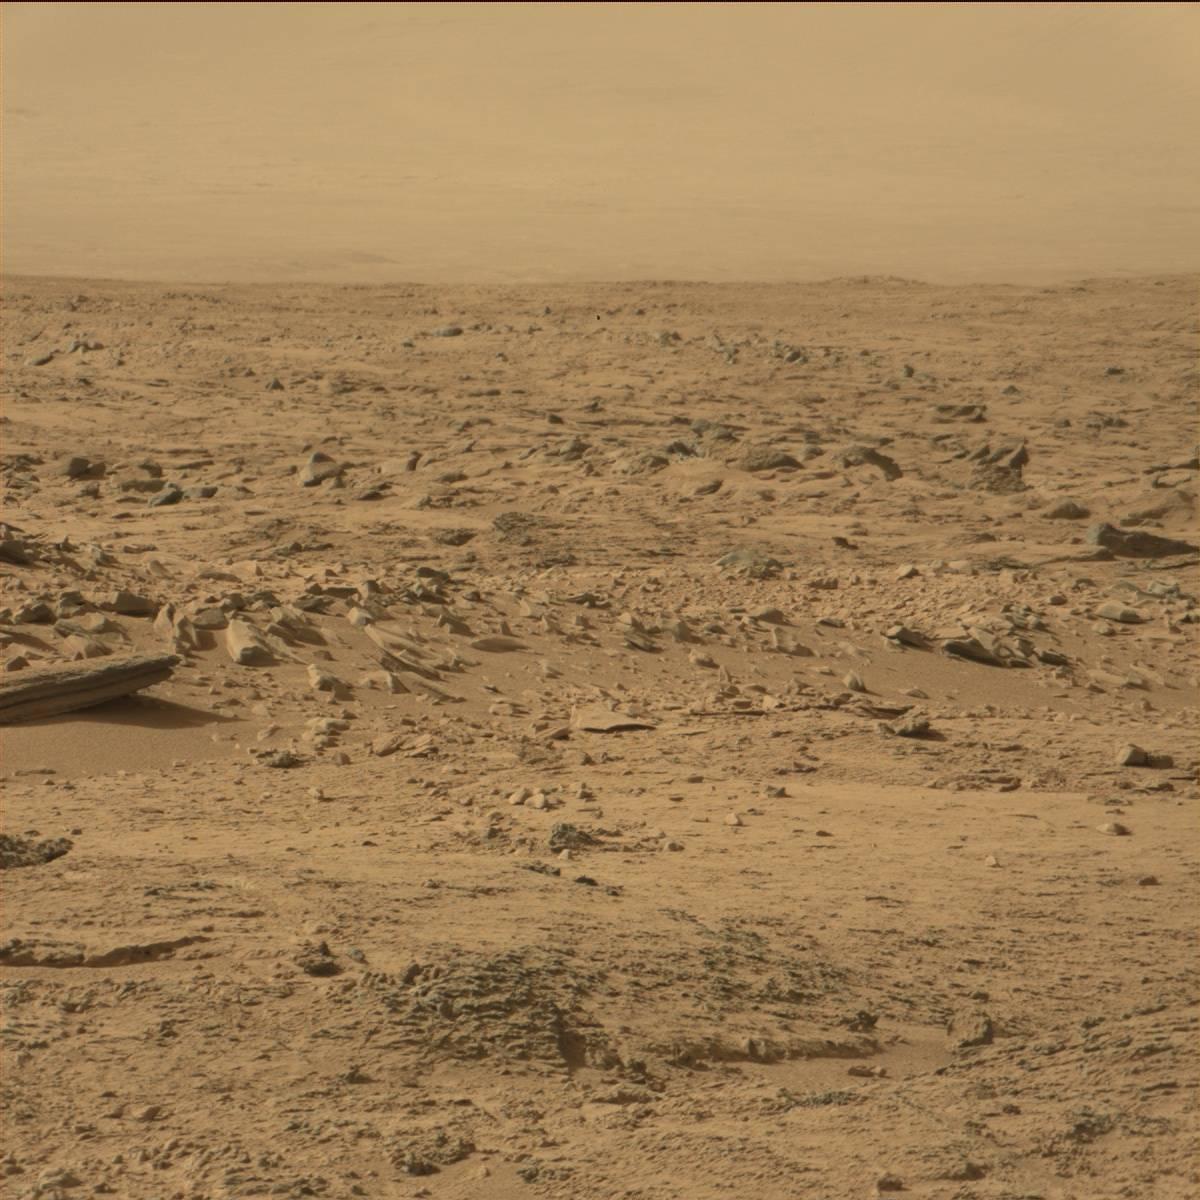
Terrain classes present: Bedrock, Ridge, Sand / Soil